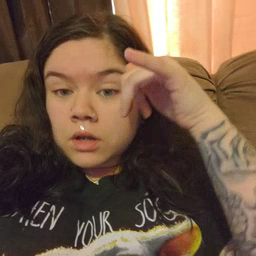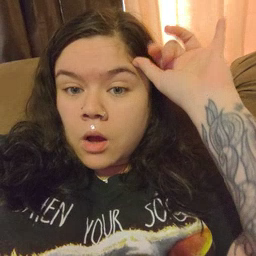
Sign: cowboy